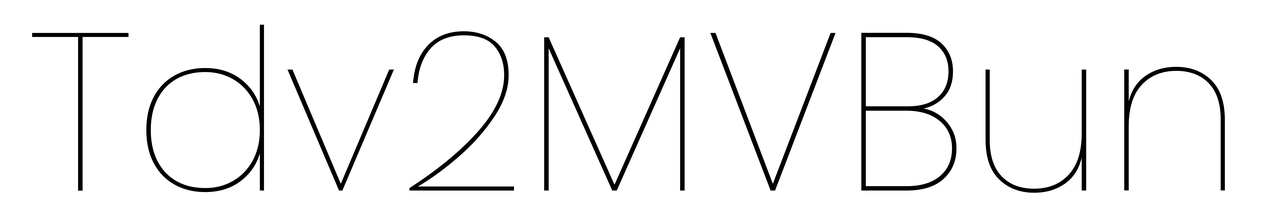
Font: Poppins-Thin